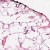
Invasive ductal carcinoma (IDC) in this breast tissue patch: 0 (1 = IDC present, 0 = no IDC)